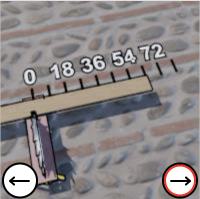
Task: length
Answer: 63
First scale value: 18.0